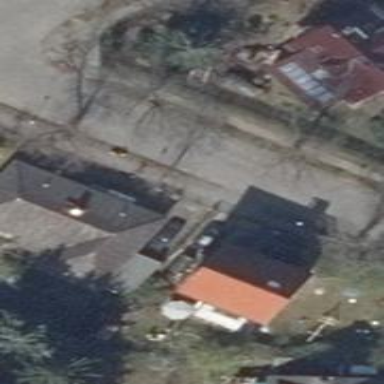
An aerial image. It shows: Detached building with hipped roof.